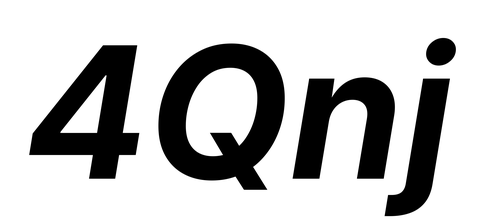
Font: Inter-Italic_Bold_Italic